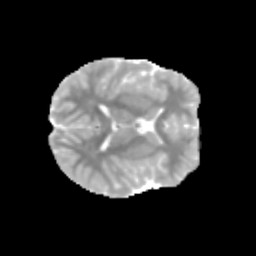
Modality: MD
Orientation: axial
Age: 11
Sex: male
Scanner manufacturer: siemens
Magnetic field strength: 3 T
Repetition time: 3.8 s
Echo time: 0.07 s